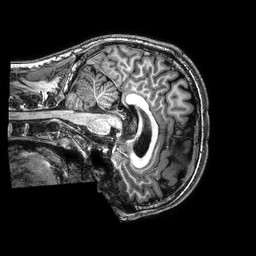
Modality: T1w
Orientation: sagittal
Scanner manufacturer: philips
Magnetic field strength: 3 T
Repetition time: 0.008 s
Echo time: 0.003543 s